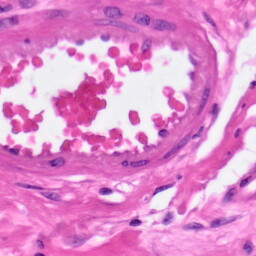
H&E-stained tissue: Pancreatic